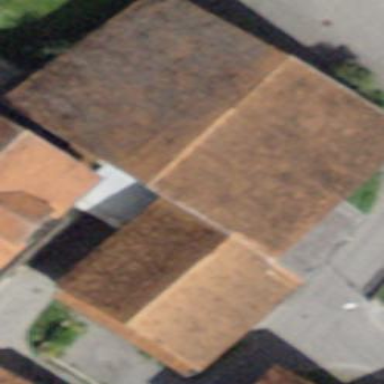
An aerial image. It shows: Shed.